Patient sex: M
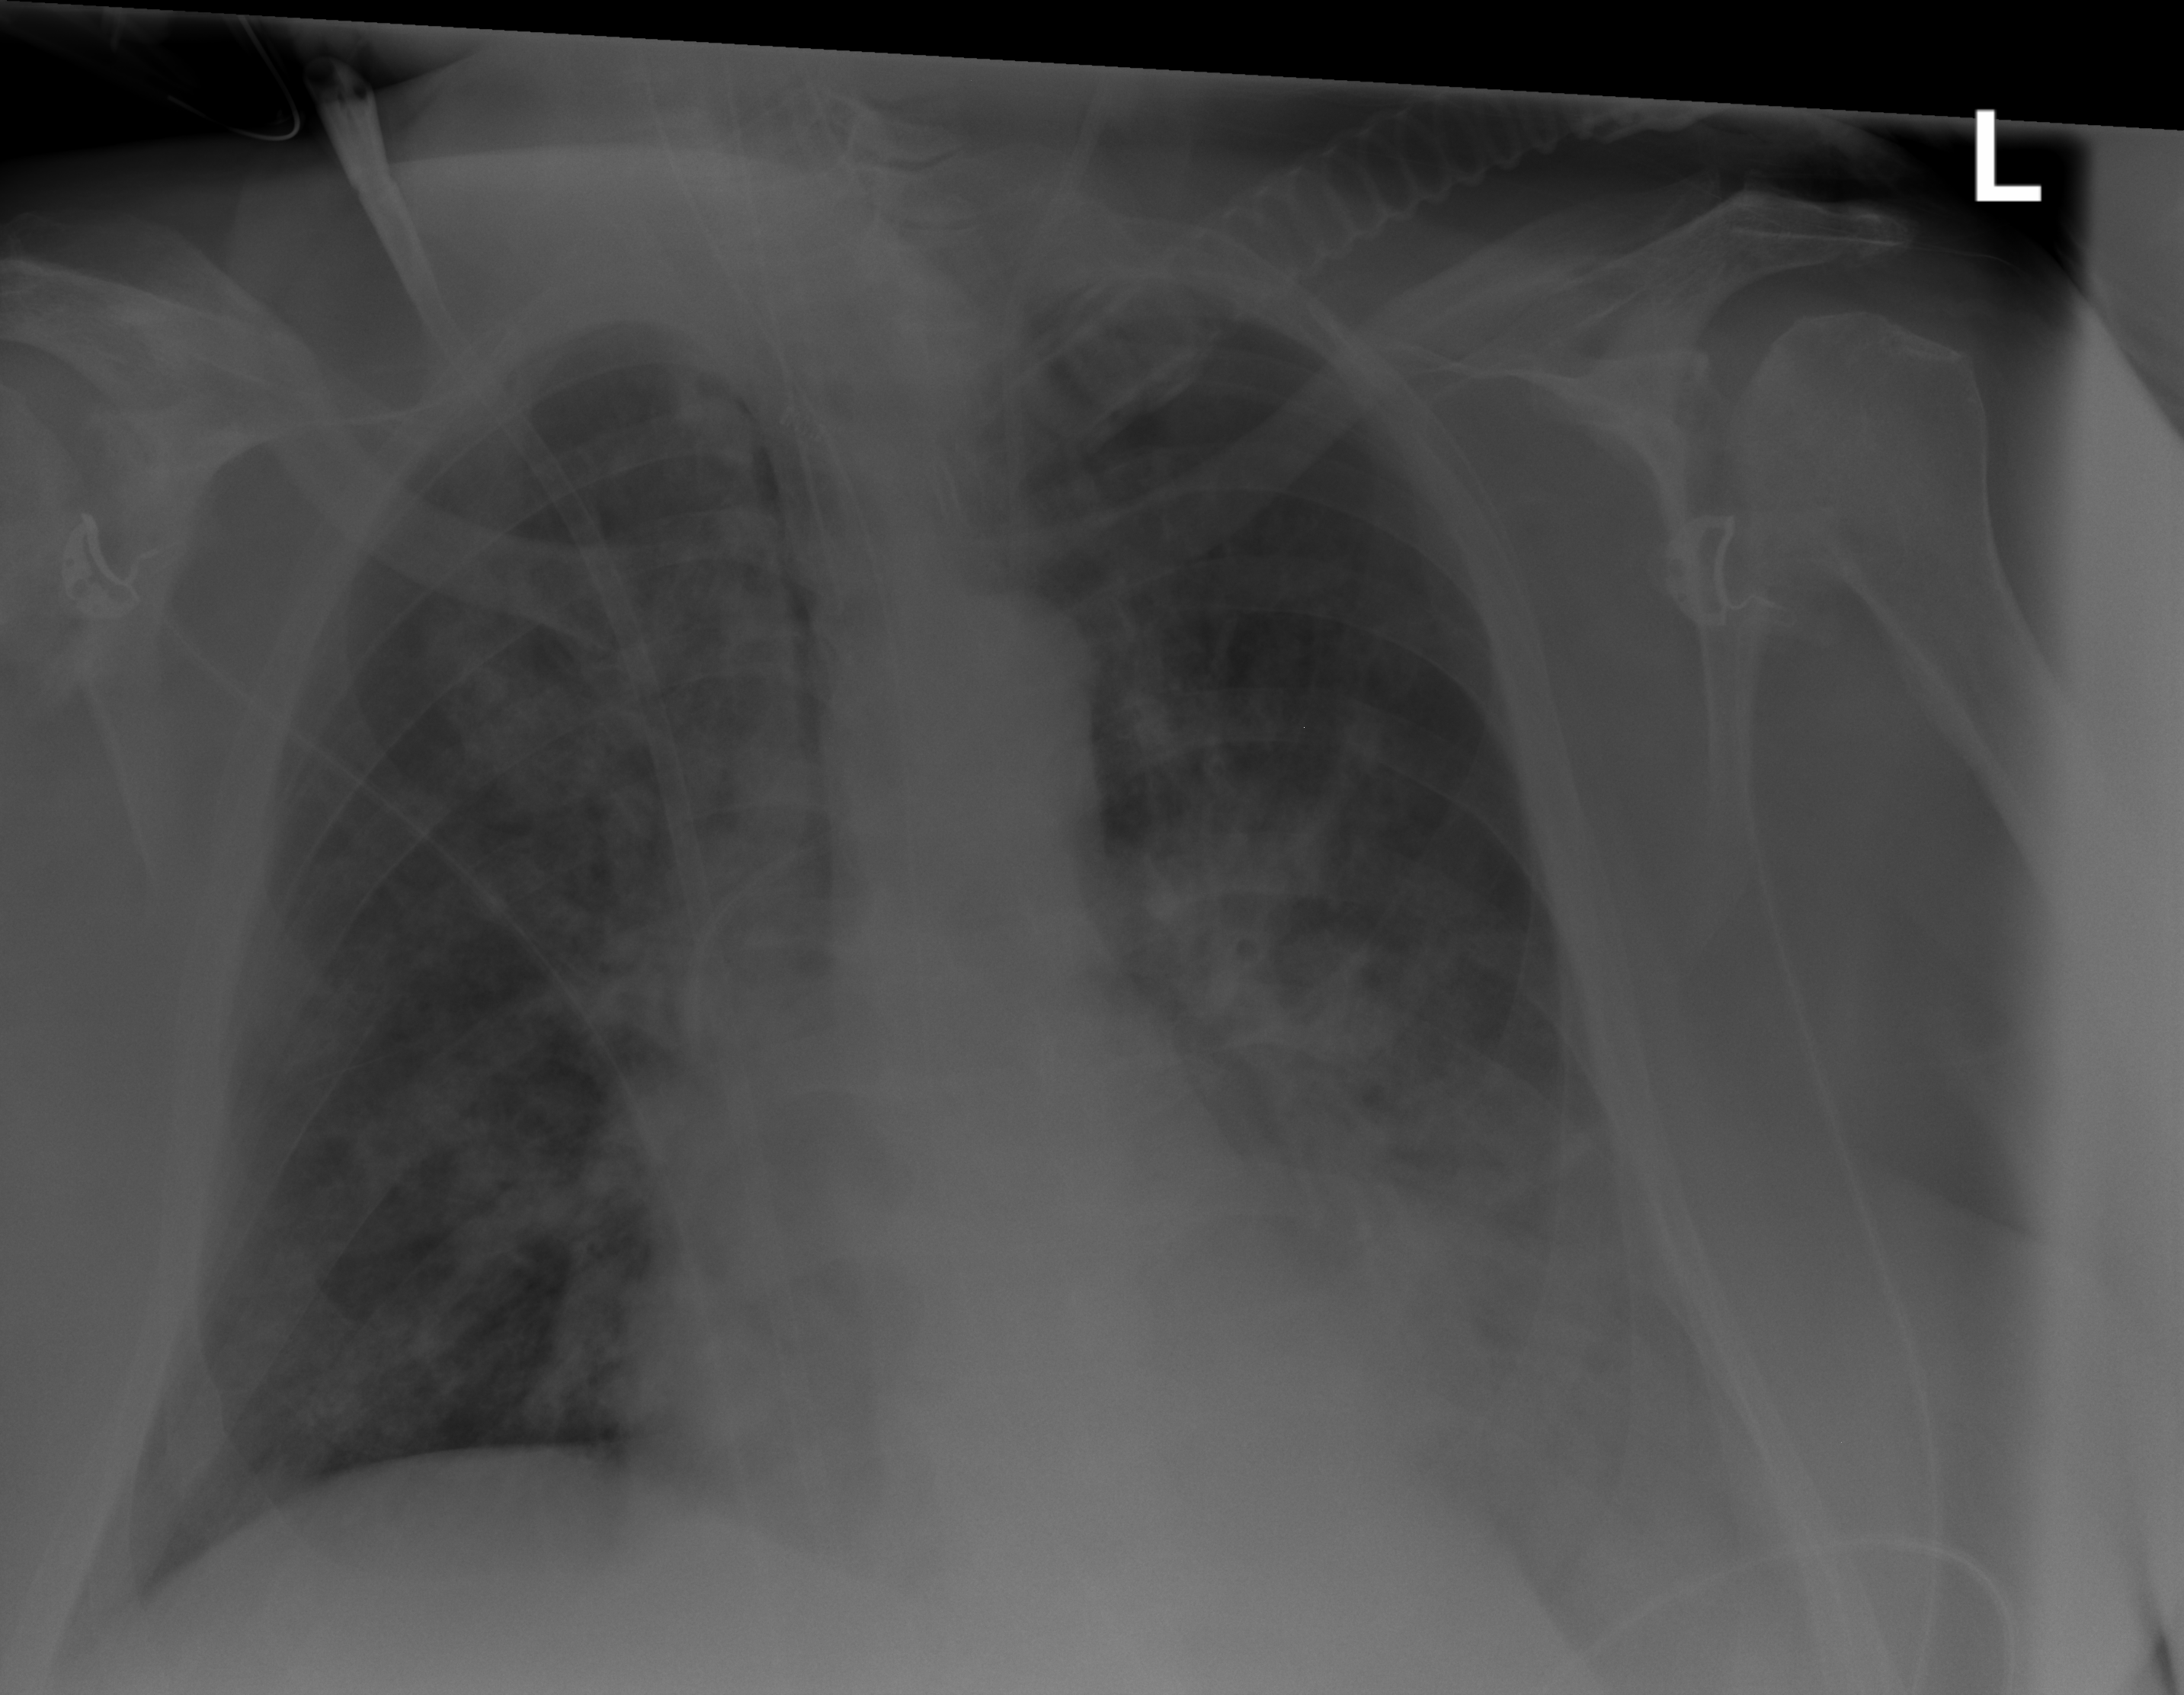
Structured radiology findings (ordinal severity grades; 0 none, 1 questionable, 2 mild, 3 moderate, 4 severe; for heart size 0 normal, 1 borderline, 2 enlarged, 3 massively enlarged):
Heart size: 0
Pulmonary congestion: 2
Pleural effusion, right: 0
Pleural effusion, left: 3
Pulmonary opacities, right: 3
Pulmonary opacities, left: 2
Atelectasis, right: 0
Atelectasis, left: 0